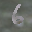
Label: 6